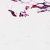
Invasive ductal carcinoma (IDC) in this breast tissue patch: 0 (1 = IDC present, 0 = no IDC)